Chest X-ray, PA view. Patient: 62 years old, sex F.
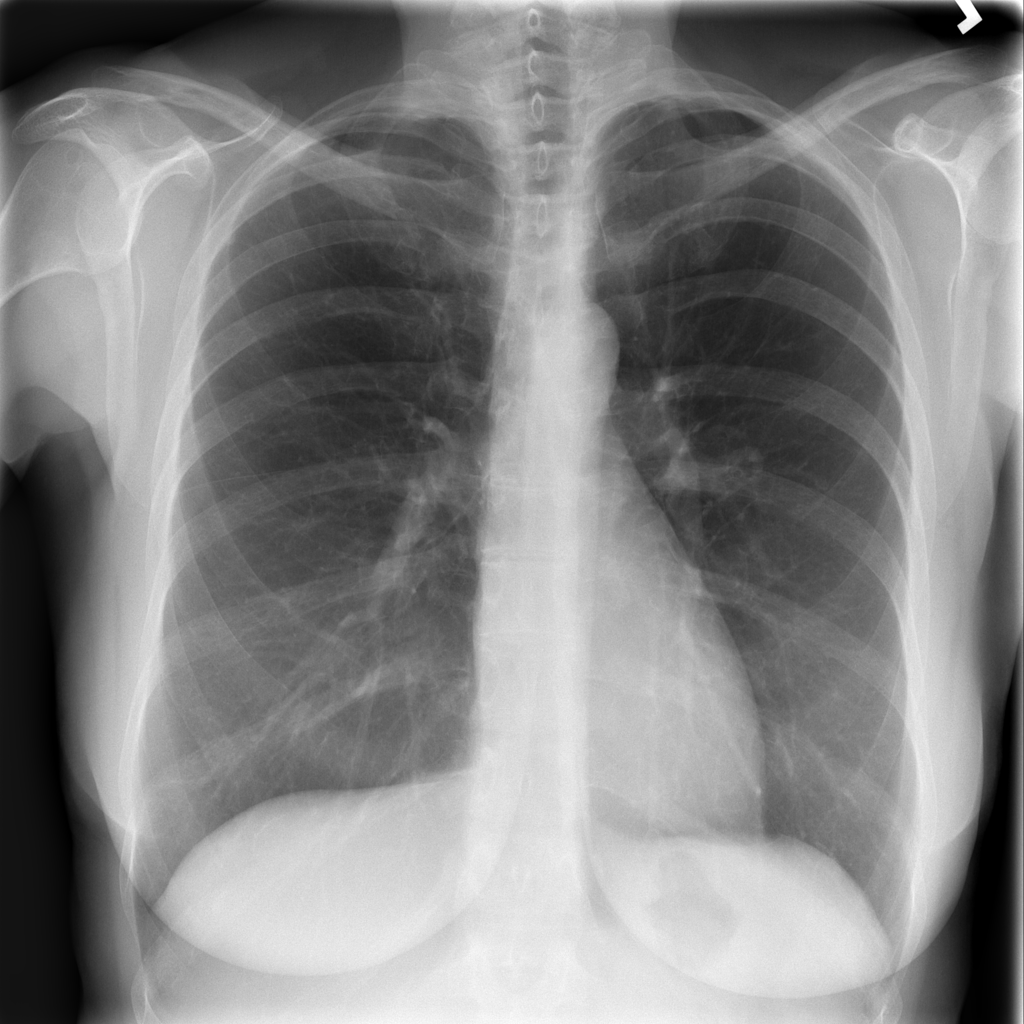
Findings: No Finding